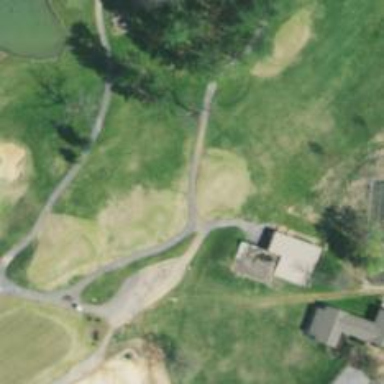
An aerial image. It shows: Footway that resembles golf path.